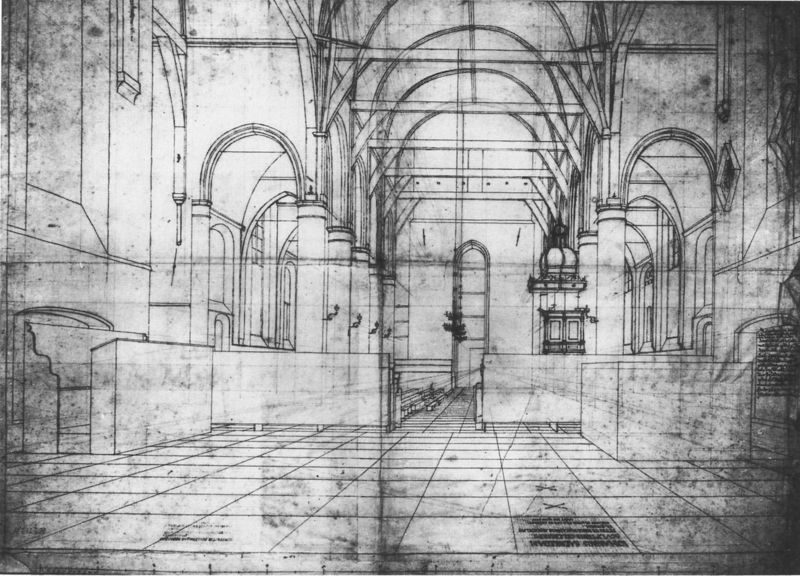
Titel: Vierung und Kirchenschiff von St. Odulphuskerk , Assendelft, von der rechten Seite des Chors
Künstler: Pieter Saenredam
Institution: Zeist, State Department for the Presevation of Monuments
Schlagwörter: fenster, skizze, säulen, zeichnung, wand, architektur, innenraum, kirche, boden, interieur, decke, innen, schiff, bogen, perspektive, studie, leer, linien, balken, bögen, wände, gewölbe, schwarzweiß, bleistift, entwurf, stift, arkaden, karte, kanzel, konstruktion, plan, sakral, raster, historisch, zeichnus, statik, aufrisss, gitternetz, patten